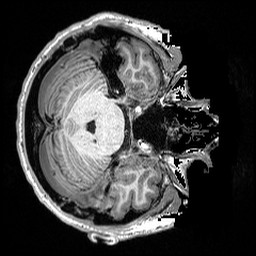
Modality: T1w
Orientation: axial
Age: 27
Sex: male
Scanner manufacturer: siemens
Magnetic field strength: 3 T
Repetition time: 2.3 s
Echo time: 0.00298 s